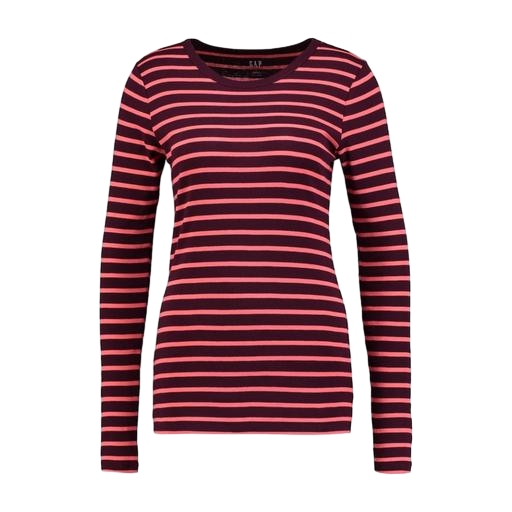
red women's striped long-sleeve t-shirt, long-sleeve t-shirt only macy, long sleeved red striped shirt, white background